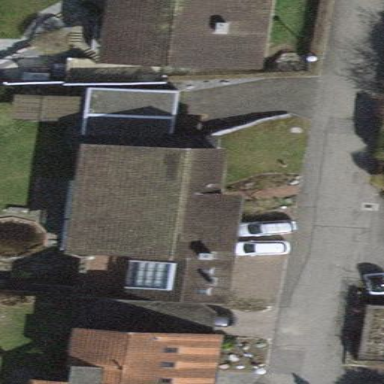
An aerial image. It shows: Detached building.